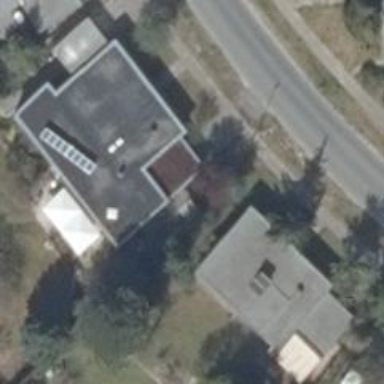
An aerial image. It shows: Detached building with flat roof. The building is white in color.